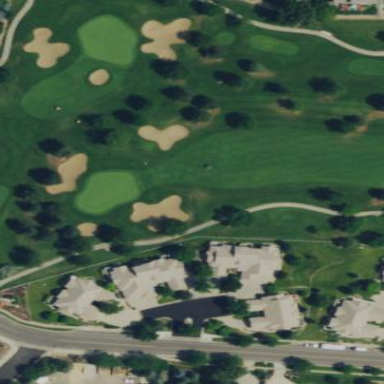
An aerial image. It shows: Rough grassy area used for golf.